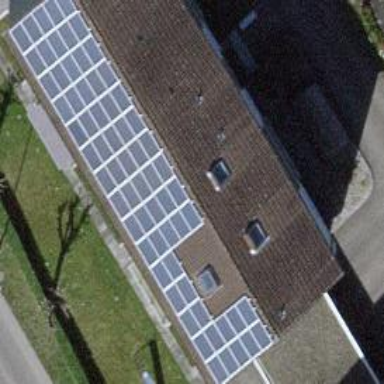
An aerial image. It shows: Solar photovoltaic panel generator.